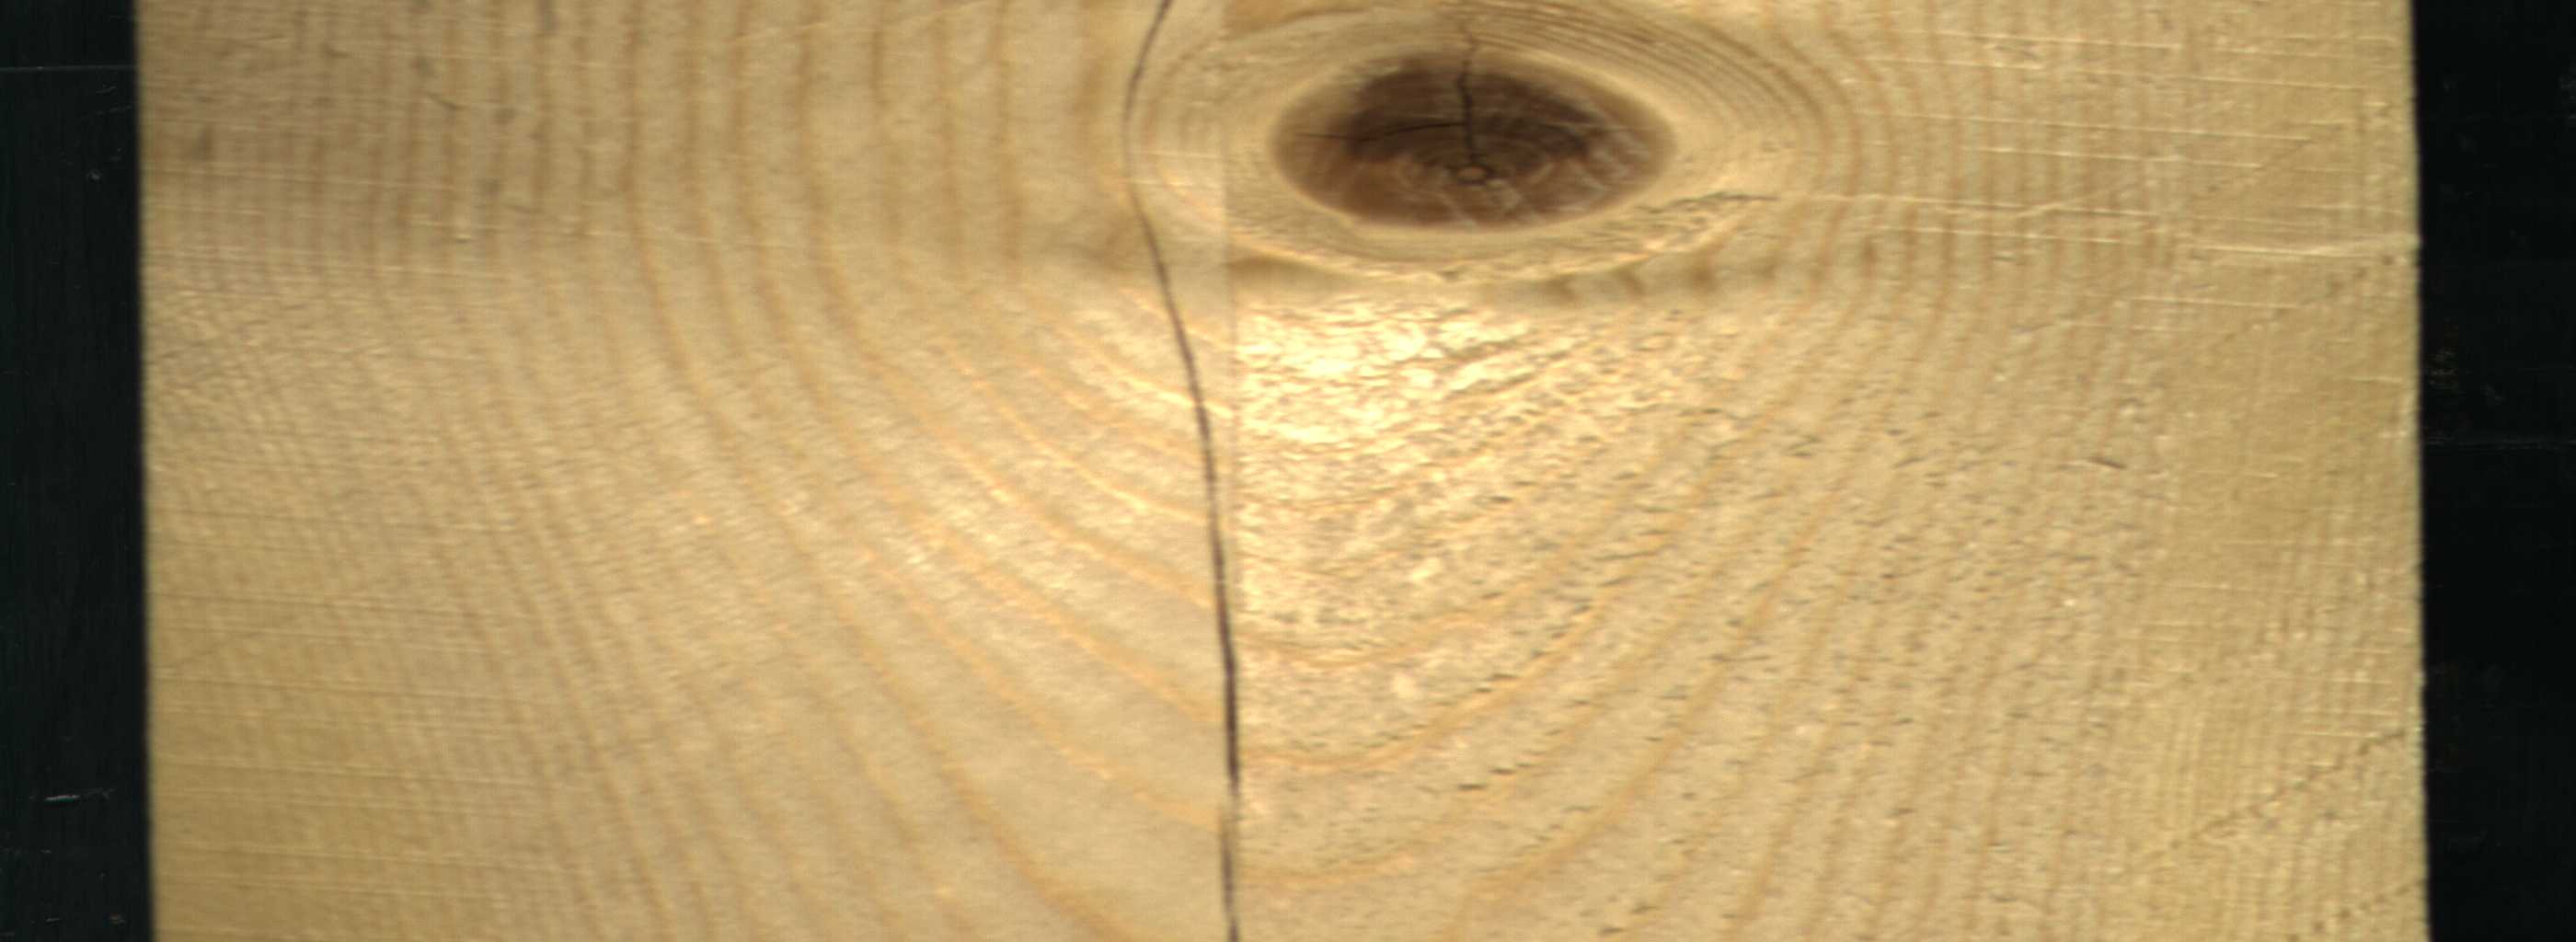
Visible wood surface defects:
Crack
knot_with_crack